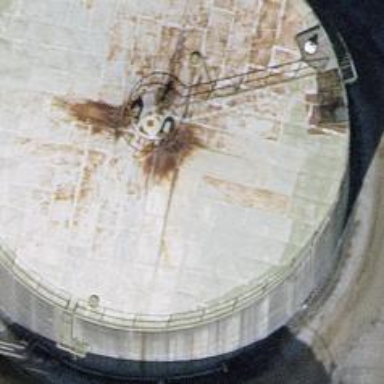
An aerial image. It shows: Industrial building with storage tank.